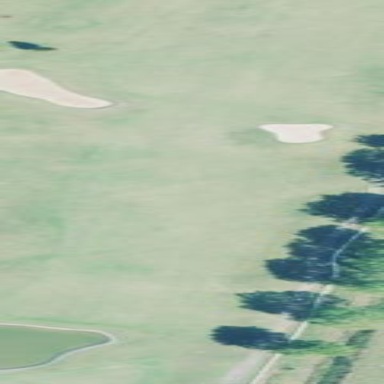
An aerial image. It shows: Scenic golf fairway.